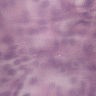
Metastatic tissue present: yes